Question:
How can we design tip in bottom just like above without using any images.
Below is my trail code:
'''
<div id="coverImageToolTip"><p><font color="white">TIP:</font> UPLOAD YOUR<br/> COVER IMAGE HERE
<div id="tail1"></div>
<div id="tail2"></div>
#coverImageToolTip {
position: absolute;
z-index: 10;
padding: 0px 4px;
background-color: gray;
bottom: 100px;
left: 20%;
border-radius: 10px;
font-weight: bold;
border-bottom: 5px solid black;
}
/* #tail1 {
position:absolute;
bottom:100px;
left:20px;
width:0;height:0;
border-color:#a0c7ff transparent transparent transparent;
border-width:10px;
border-style:solid;
} */
#tail2 {
position:absolute;
bottom:-18px;
left:20px;
width:0;height:0;
border-color: red transparent transparent red ;
border-width:10px;
border-style:solid;
transform:rotate(90deg);
-ms-transform:rotate(90deg); /* IE 9 */
-moz-transform:rotate(90deg); /* Firefox */
-webkit-transform:rotate(90deg); /* Safari and Chrome */
-o-transform:rotate(90deg); /* Opera */
}
'''
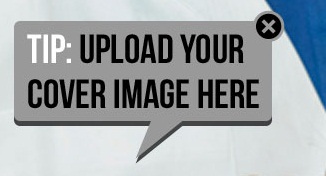
Answer: A minimal markup version:
# DEMO
:
'''
<div class='tooltip'>
<span class='highlight'>tip:</span> upload your cover image here
<div>
'''
Relevant :
'''
.tooltip {
position: relative;
margin: 1em auto;
padding: .5em .2em;
width: 10.5em; height: 3em;
border-radius: .25em;
box-shadow: 0 .2em 0 black;
background: #999;
font: 700 1.6em/1.5 sans-serif;
}
.tooltip:before {
position: absolute;
top: -.75em; right: -.75em;
border: solid .2em;
width: 1.5em; height: 1.5em;
border-radius: 50%;
background: black;
color: #999;
font: 900 .65em/1.5 sans-serif;
content: 'x';
}
.tooltip:after {
position: absolute;
z-index: -1;
right: 25%; bottom: -.75em;
width: 2em; height: 2em;
box-shadow: 0 .35em 0 black;
transform: rotate(30deg) skewY(-60deg);
background: inherit;
content: '';
}
.highlight:after, .highlight:before {
position: absolute;
top: 100%; right: 31.025%;
width: 1.725em; height: .2em;
transform: skewX(-30deg);
background: #999;
content: '';
}
.highlight:after {
right: 30.65%;
transform: skewX(-60deg);
}
'''